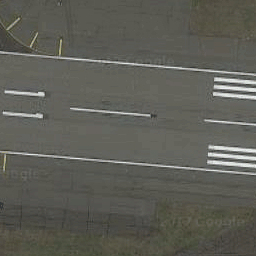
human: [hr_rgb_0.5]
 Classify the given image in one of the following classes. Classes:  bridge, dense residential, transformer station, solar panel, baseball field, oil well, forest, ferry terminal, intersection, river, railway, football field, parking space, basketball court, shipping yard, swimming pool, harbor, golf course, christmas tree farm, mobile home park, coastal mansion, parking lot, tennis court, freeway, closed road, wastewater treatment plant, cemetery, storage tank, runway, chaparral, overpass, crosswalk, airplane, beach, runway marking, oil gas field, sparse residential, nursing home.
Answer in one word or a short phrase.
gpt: runway